Question:
How not to show the highlighted bottom labels in pie chart?
And how to change entries text color?
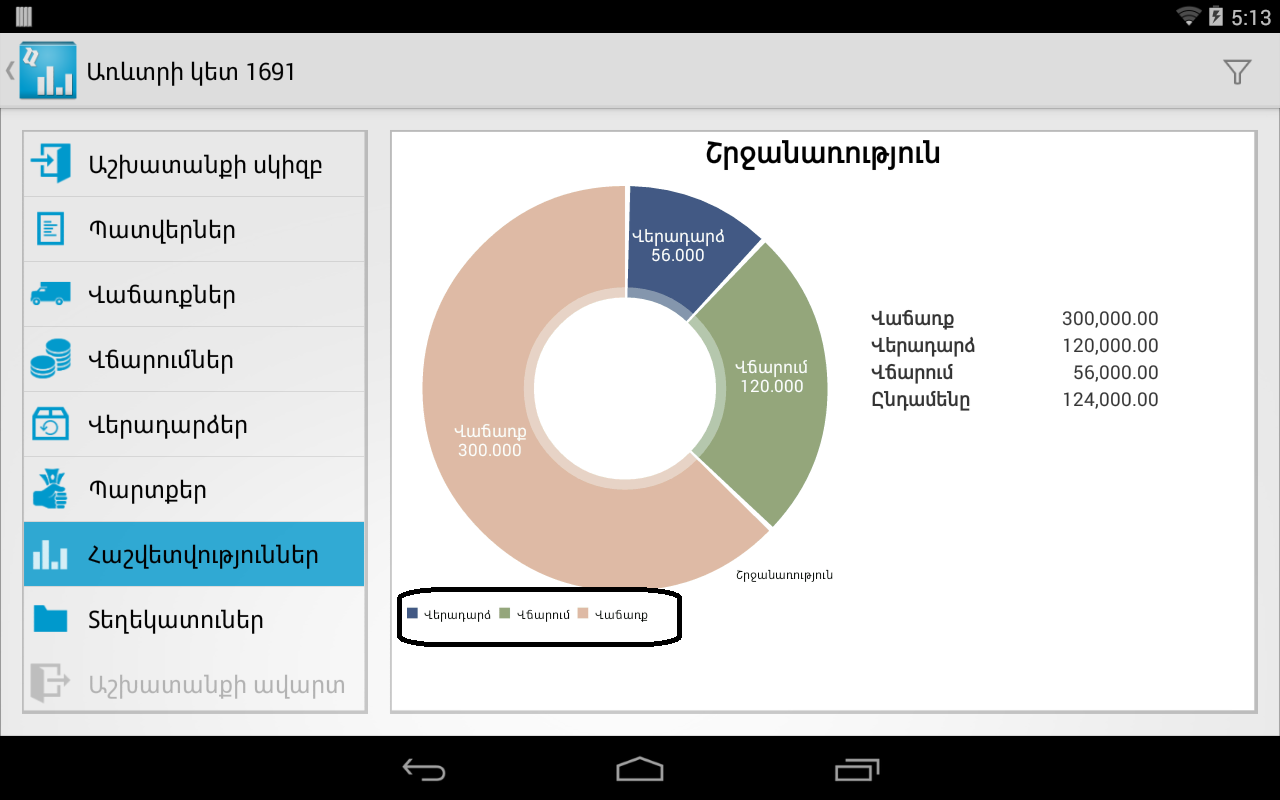
Answer: You can do that by setting the setDrawLegend property to false.
Wherever you initialize your pieChart just add the following line:
'''
pieChart.setDrawLegend(false);
'''
[EDIT]
About changing the colors this is what you can do:
First of all this is happening when you add some data to your chart. When you add the data you add a PieData object to the chart. This PieData object takes 2 arguments, the names, and the values. The list of names is an ArrayList of Strings, but the values need to be an instance of a PieDataSet object. This is where you can add the colors and add other properties as well(such as the spacing between slices). Also, the PieDataSet object wraps up the Y values of a set and the label for this. And finally the PieDataSet's values are an ArrayList of Entry objects. One single Entry object takes the value to be shown, and it's index on the chart.
Here is a sample DEMO code that illustrates the above short description:
'''
ArrayList<Entry> yChartValues = new ArrayList<Entry>();
int[] chartColorsArray = new int[] {
R.color.clr1,
R.color.clr2,
R.color.clr3,
R.color.clr4,
R.color.clr5
};
// These are the 2 important elements to be passed to the chart
ArrayList<String> chartNames = new ArrayList<String>();
PieDataSet chartValues = new PieDataSet(yChartValues, "");
for (int i = 0; i < 5; i++) {
yChartValues.add(new Entry((float) i*2, i));
chartNames.add(String.valueOf(i));
}
chartValues.setSliceSpace(1f); // Optionally you can set the space between the slices
chartValues.setColors(ColorTemplate.createColors(this, chartColorsArray)); // This is where you set the colors. The first parameter is the Context, use "this" if you're on an Activity or "getActivity()" if you're on a fragment
// And finally add all these to the chart
pieChart.setData(new PieData(chartNames, chartValues));
'''
Does this help?
This is how you change the color of the text inside the pie-slices:
'''
PieChart pieChart = ...;
// way 1, simply change the color:
pieChart.setValueTextColor(int color);
// way 2, acquire the whole paint object and do whatever you want
Paint p = pieChart.getPaint(Chart.PAINT_VALUES);
p.setColor(yourcolor);
'''
I know this is not an ideal solution, but it should work for now.